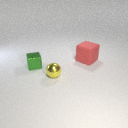
small green metal cube behind small yellow metal sphere